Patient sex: M
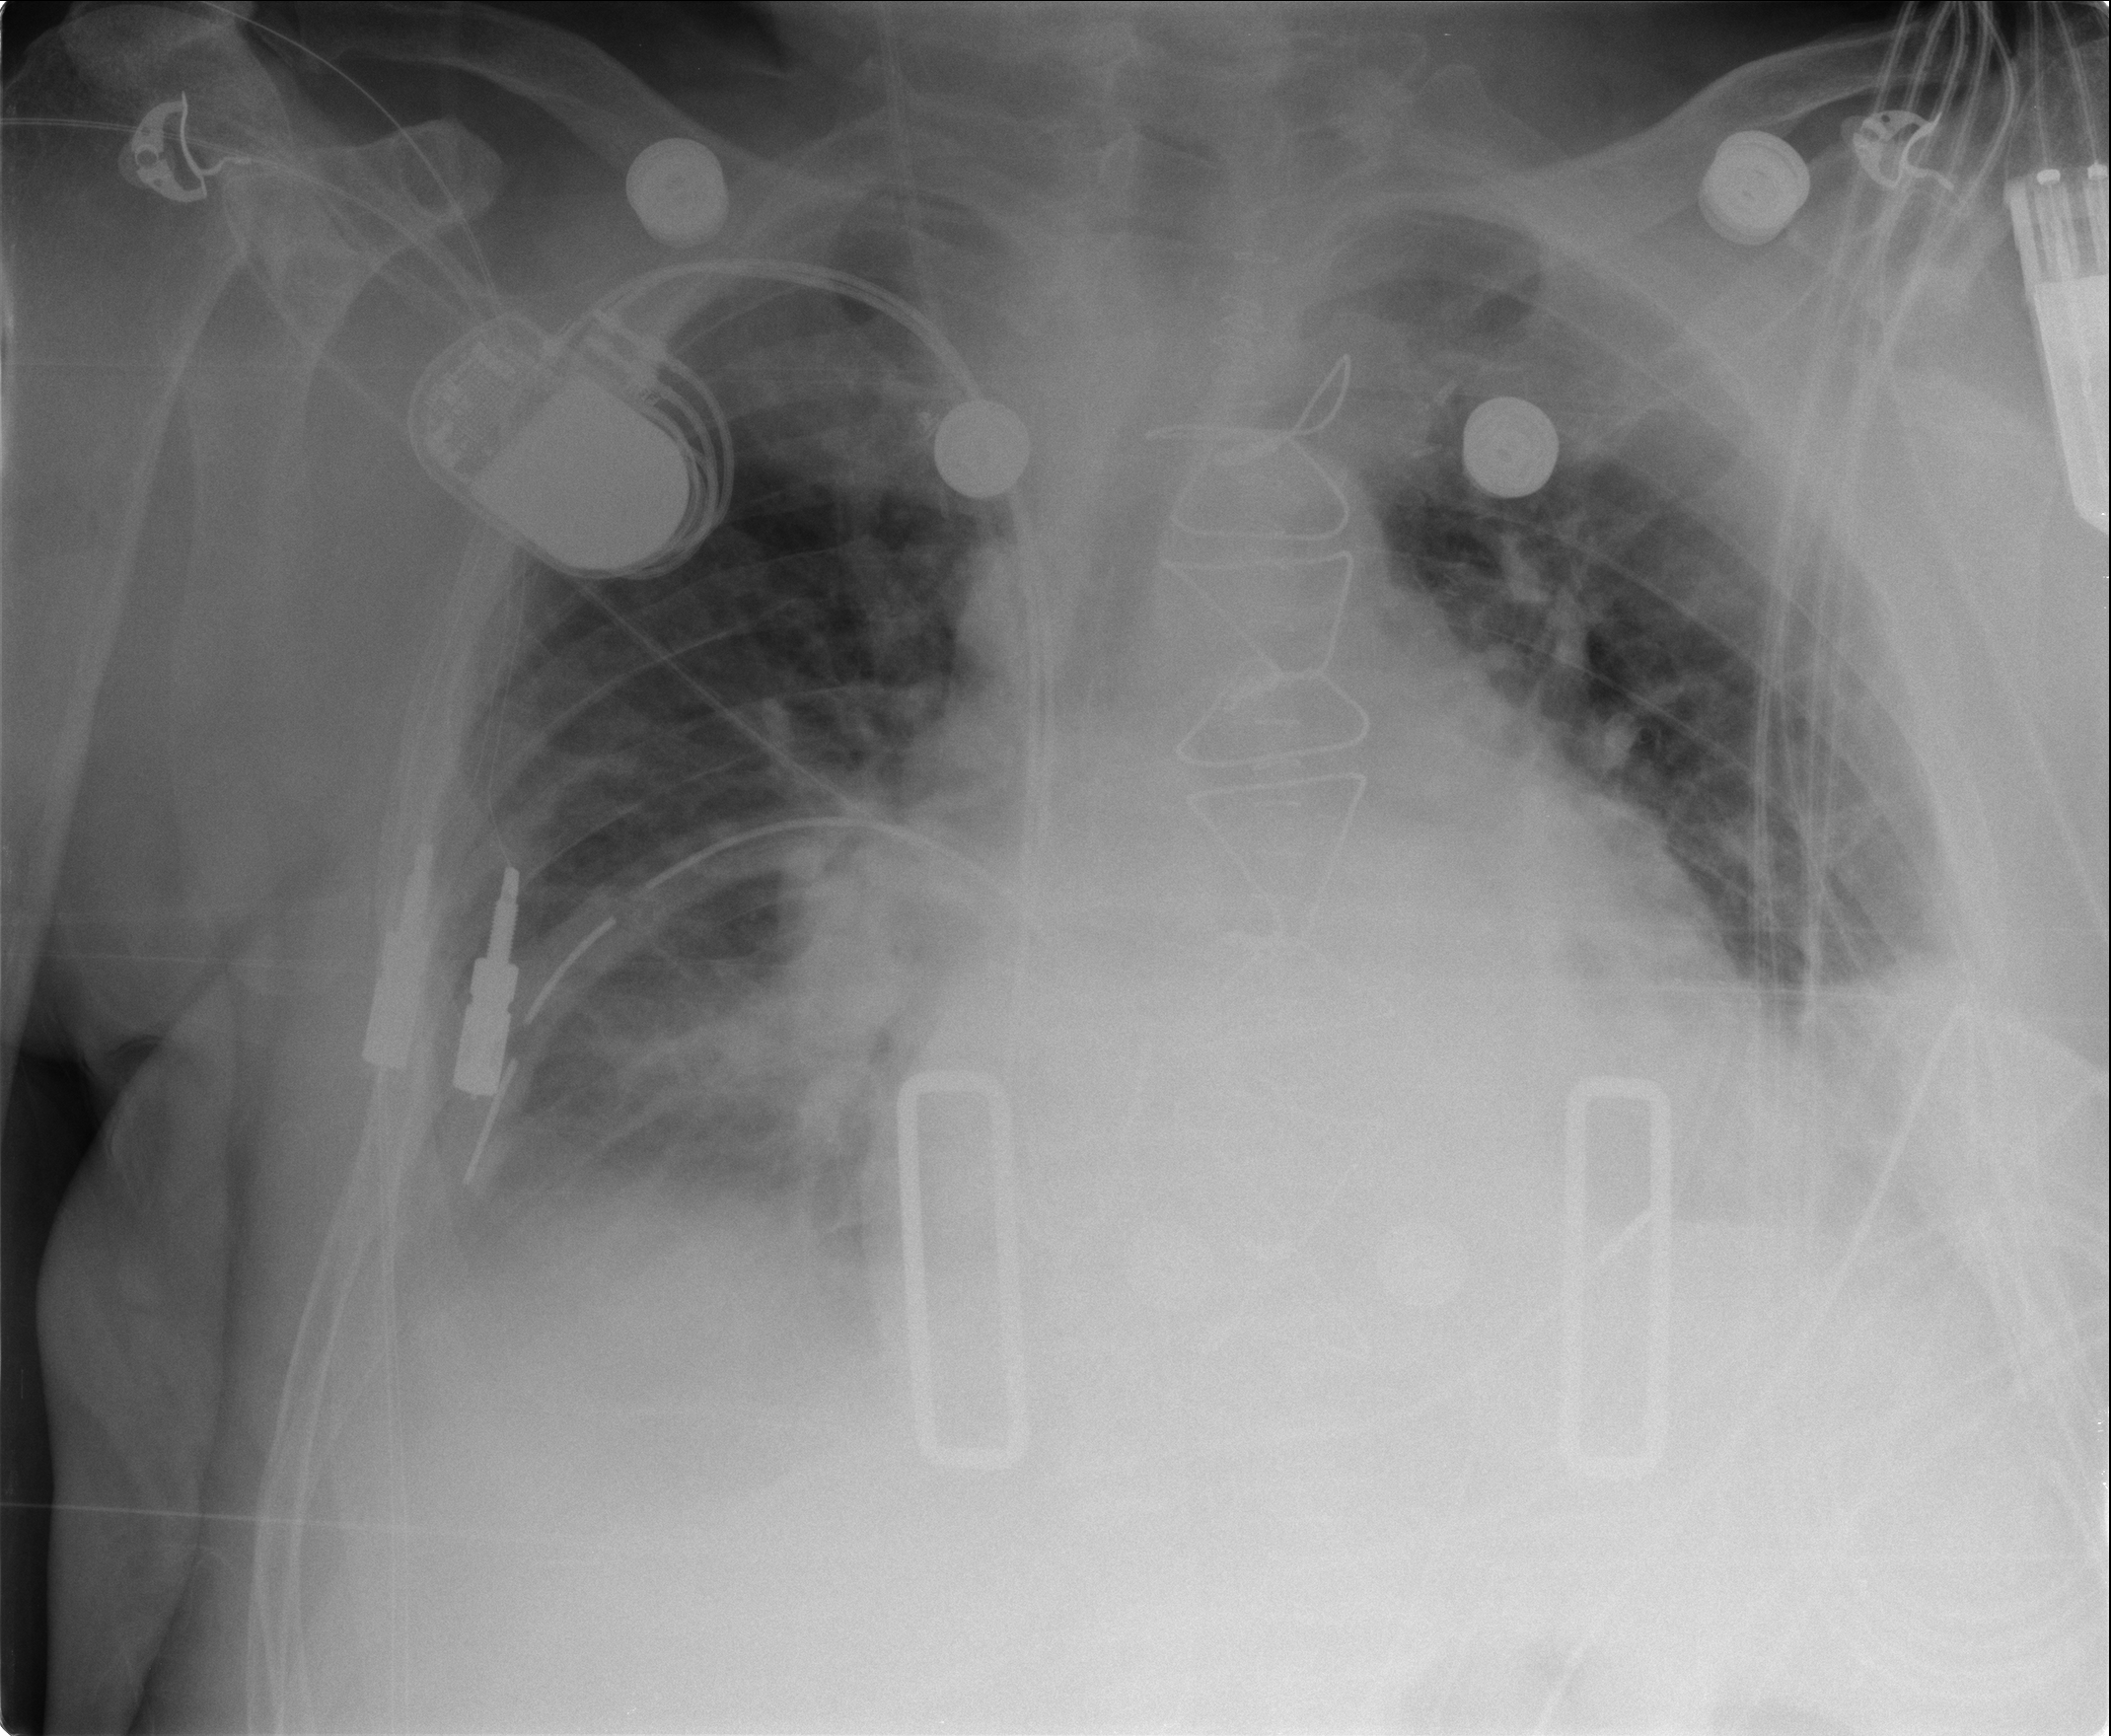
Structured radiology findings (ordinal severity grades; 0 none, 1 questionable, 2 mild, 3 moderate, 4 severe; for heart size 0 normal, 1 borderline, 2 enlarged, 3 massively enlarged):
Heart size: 2
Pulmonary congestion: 2
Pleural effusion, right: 2
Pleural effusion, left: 2
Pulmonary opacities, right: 0
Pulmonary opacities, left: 0
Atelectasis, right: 2
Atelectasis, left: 2